Question: I have a button on top, with "EasyPost" logo, a label under it, and four buttons.
On 3.5 inch display everything looks great, but I can't keep the thing in control on 4 inch display. After some playing with constrains and pins I just removed all custom pins and left default settings.
The two big buttons on bottom drag below, and I want everything to be the same.
All I want is to have all of this shift a little down on 4 inch display, so whitespace on top of screen and whitespace on bottom screen was the same.
Here are some screenshots:
1. Non retina - everything is great - http://i45.tinypic.com/2d7ahxk.jpg
2. 3.5 inch retina - all good - http://i46.tinypic.com/2jwrw1.png
3. 4 inch retina - bad times - http://i45.tinypic.com/35bgfww.png
I tried pinning buttons together, but then the low buttons would stretch. And I can't remove bottom space to superview. What can be done?
Sometimes randomly this happens, after I try to clear up the restrains

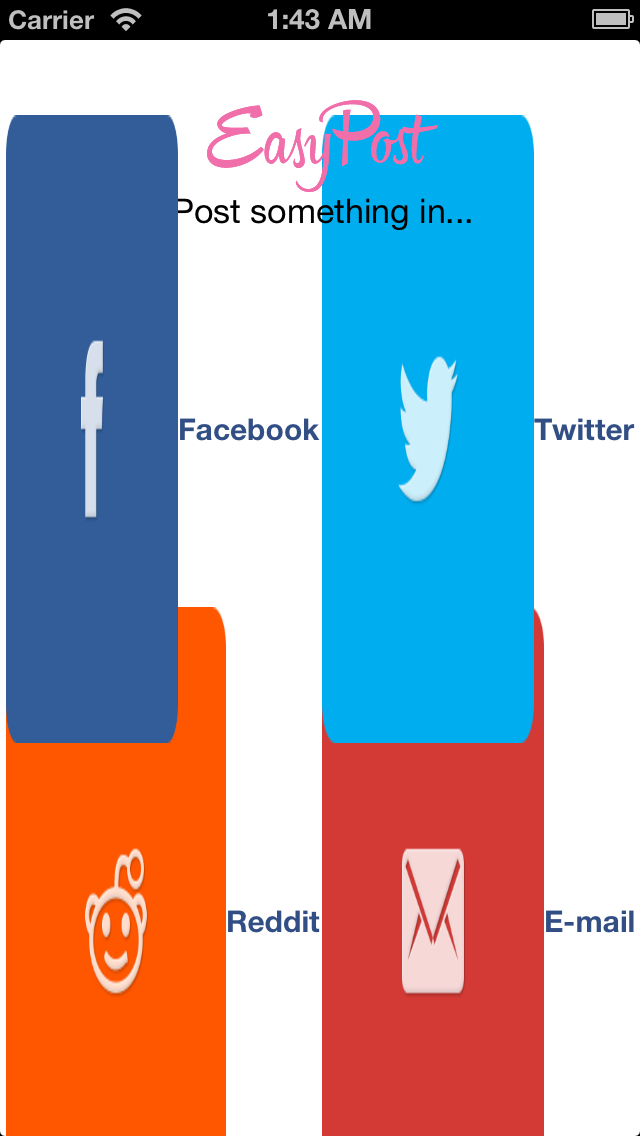
Answer: Springs and struts are a pain to work with in "compositions" like the one you're trying to do. My idea would be putting your four buttons inside a container UIView and then positioning the entire container in the center by removing all springs and struts. Quick and painless solution for the cost of an UIView :)